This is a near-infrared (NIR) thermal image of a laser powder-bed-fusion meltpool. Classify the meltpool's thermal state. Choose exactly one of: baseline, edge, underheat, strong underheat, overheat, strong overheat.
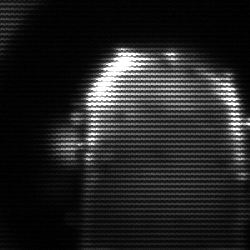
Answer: baseline